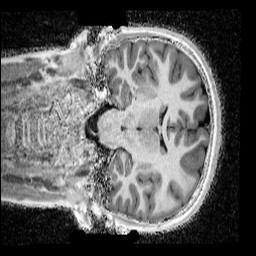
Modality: UNIT1_denoised
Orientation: coronal
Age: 12
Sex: female
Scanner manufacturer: siemens
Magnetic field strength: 3 T
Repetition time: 4 s
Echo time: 0.00299 s